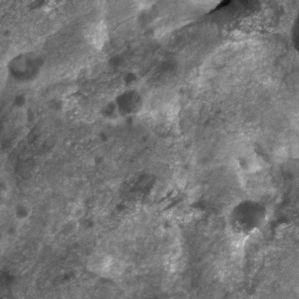
Label: non_frost